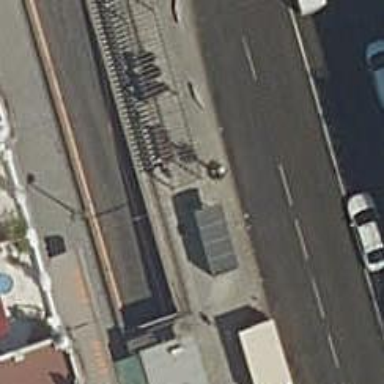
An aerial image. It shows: Bus stop with sheltered platform for public transport.